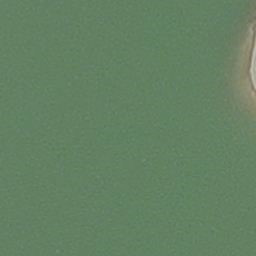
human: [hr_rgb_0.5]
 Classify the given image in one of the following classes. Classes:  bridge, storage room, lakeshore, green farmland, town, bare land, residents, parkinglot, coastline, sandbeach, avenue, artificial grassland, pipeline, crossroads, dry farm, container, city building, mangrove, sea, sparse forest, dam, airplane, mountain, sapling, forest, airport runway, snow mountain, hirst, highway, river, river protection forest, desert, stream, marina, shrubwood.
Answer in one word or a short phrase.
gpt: sea